Question: Hi I am working on an app and it was almost finished until I got my iPhone 5 and tested my app on this and now it shows a large white rectangle at the bottom of the screen (which looks like the extension of the screen) I assumed the app would automatically letterbox its self so this would not appear and the objects that you can move freely on the screen at go over this white rectangle which makes the game useless.
is there some setting on xcode that have to be published for this.
or if possible is there some simple code i can add to determine weather the ios devise is iphone 5 or 4s and lower to then add a different object screen?

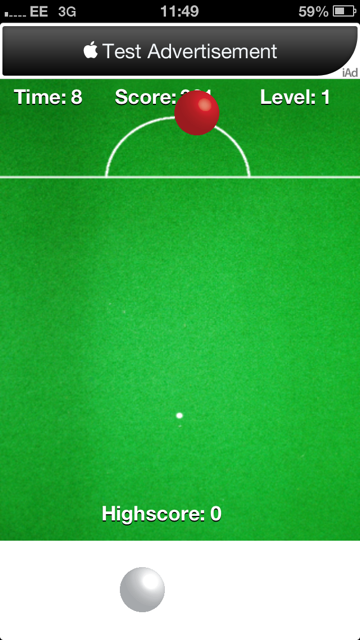
Answer: The thing that tells iOS whether to use the larger screen size is the presence of a 'Default-568h@2x.png' file (see <URL>.
If you have added such a file (which may be added automatically if you drag an image into the iPhone 5 launch image section of your project's settings in Xcode) then that's why it's giving you full screen.
If that is the case, once you remove that file you'll need to clean your project (see <URL>.
However, if you've never added a 'Default-568h@2x.png' file and it's still giving you full screen, then I'm afraid I don't know what is wrong :(